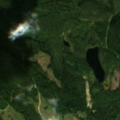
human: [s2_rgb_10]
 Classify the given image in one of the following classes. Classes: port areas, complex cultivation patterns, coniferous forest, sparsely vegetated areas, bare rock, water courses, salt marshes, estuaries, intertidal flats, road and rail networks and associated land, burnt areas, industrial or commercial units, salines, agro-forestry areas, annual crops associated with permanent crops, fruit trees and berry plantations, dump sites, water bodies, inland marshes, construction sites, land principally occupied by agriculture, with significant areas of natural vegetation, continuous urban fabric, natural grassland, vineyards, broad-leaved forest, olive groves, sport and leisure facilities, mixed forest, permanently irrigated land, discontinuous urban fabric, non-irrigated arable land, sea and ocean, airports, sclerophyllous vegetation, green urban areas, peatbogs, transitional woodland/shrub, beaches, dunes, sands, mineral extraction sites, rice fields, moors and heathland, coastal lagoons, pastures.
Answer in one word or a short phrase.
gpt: coniferous forest